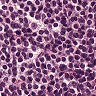
Metastatic tissue present: no